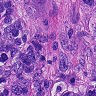
Metastatic tissue present: yes